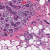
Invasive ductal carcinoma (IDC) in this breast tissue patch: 0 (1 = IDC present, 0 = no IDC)